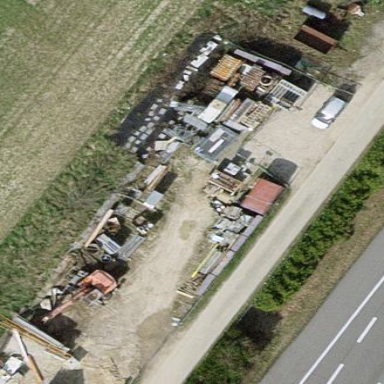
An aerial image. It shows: Brownfield area.